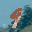
Label: 9